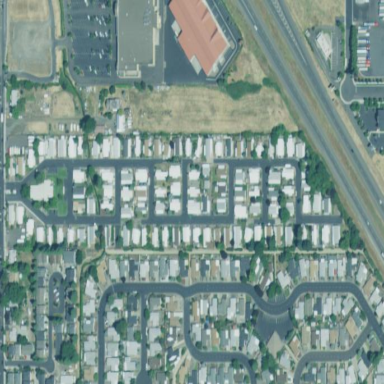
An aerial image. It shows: Residential area designated as trailer park.